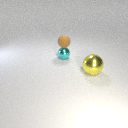
large yellow metal sphere to the right of small cyan metal sphere